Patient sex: M
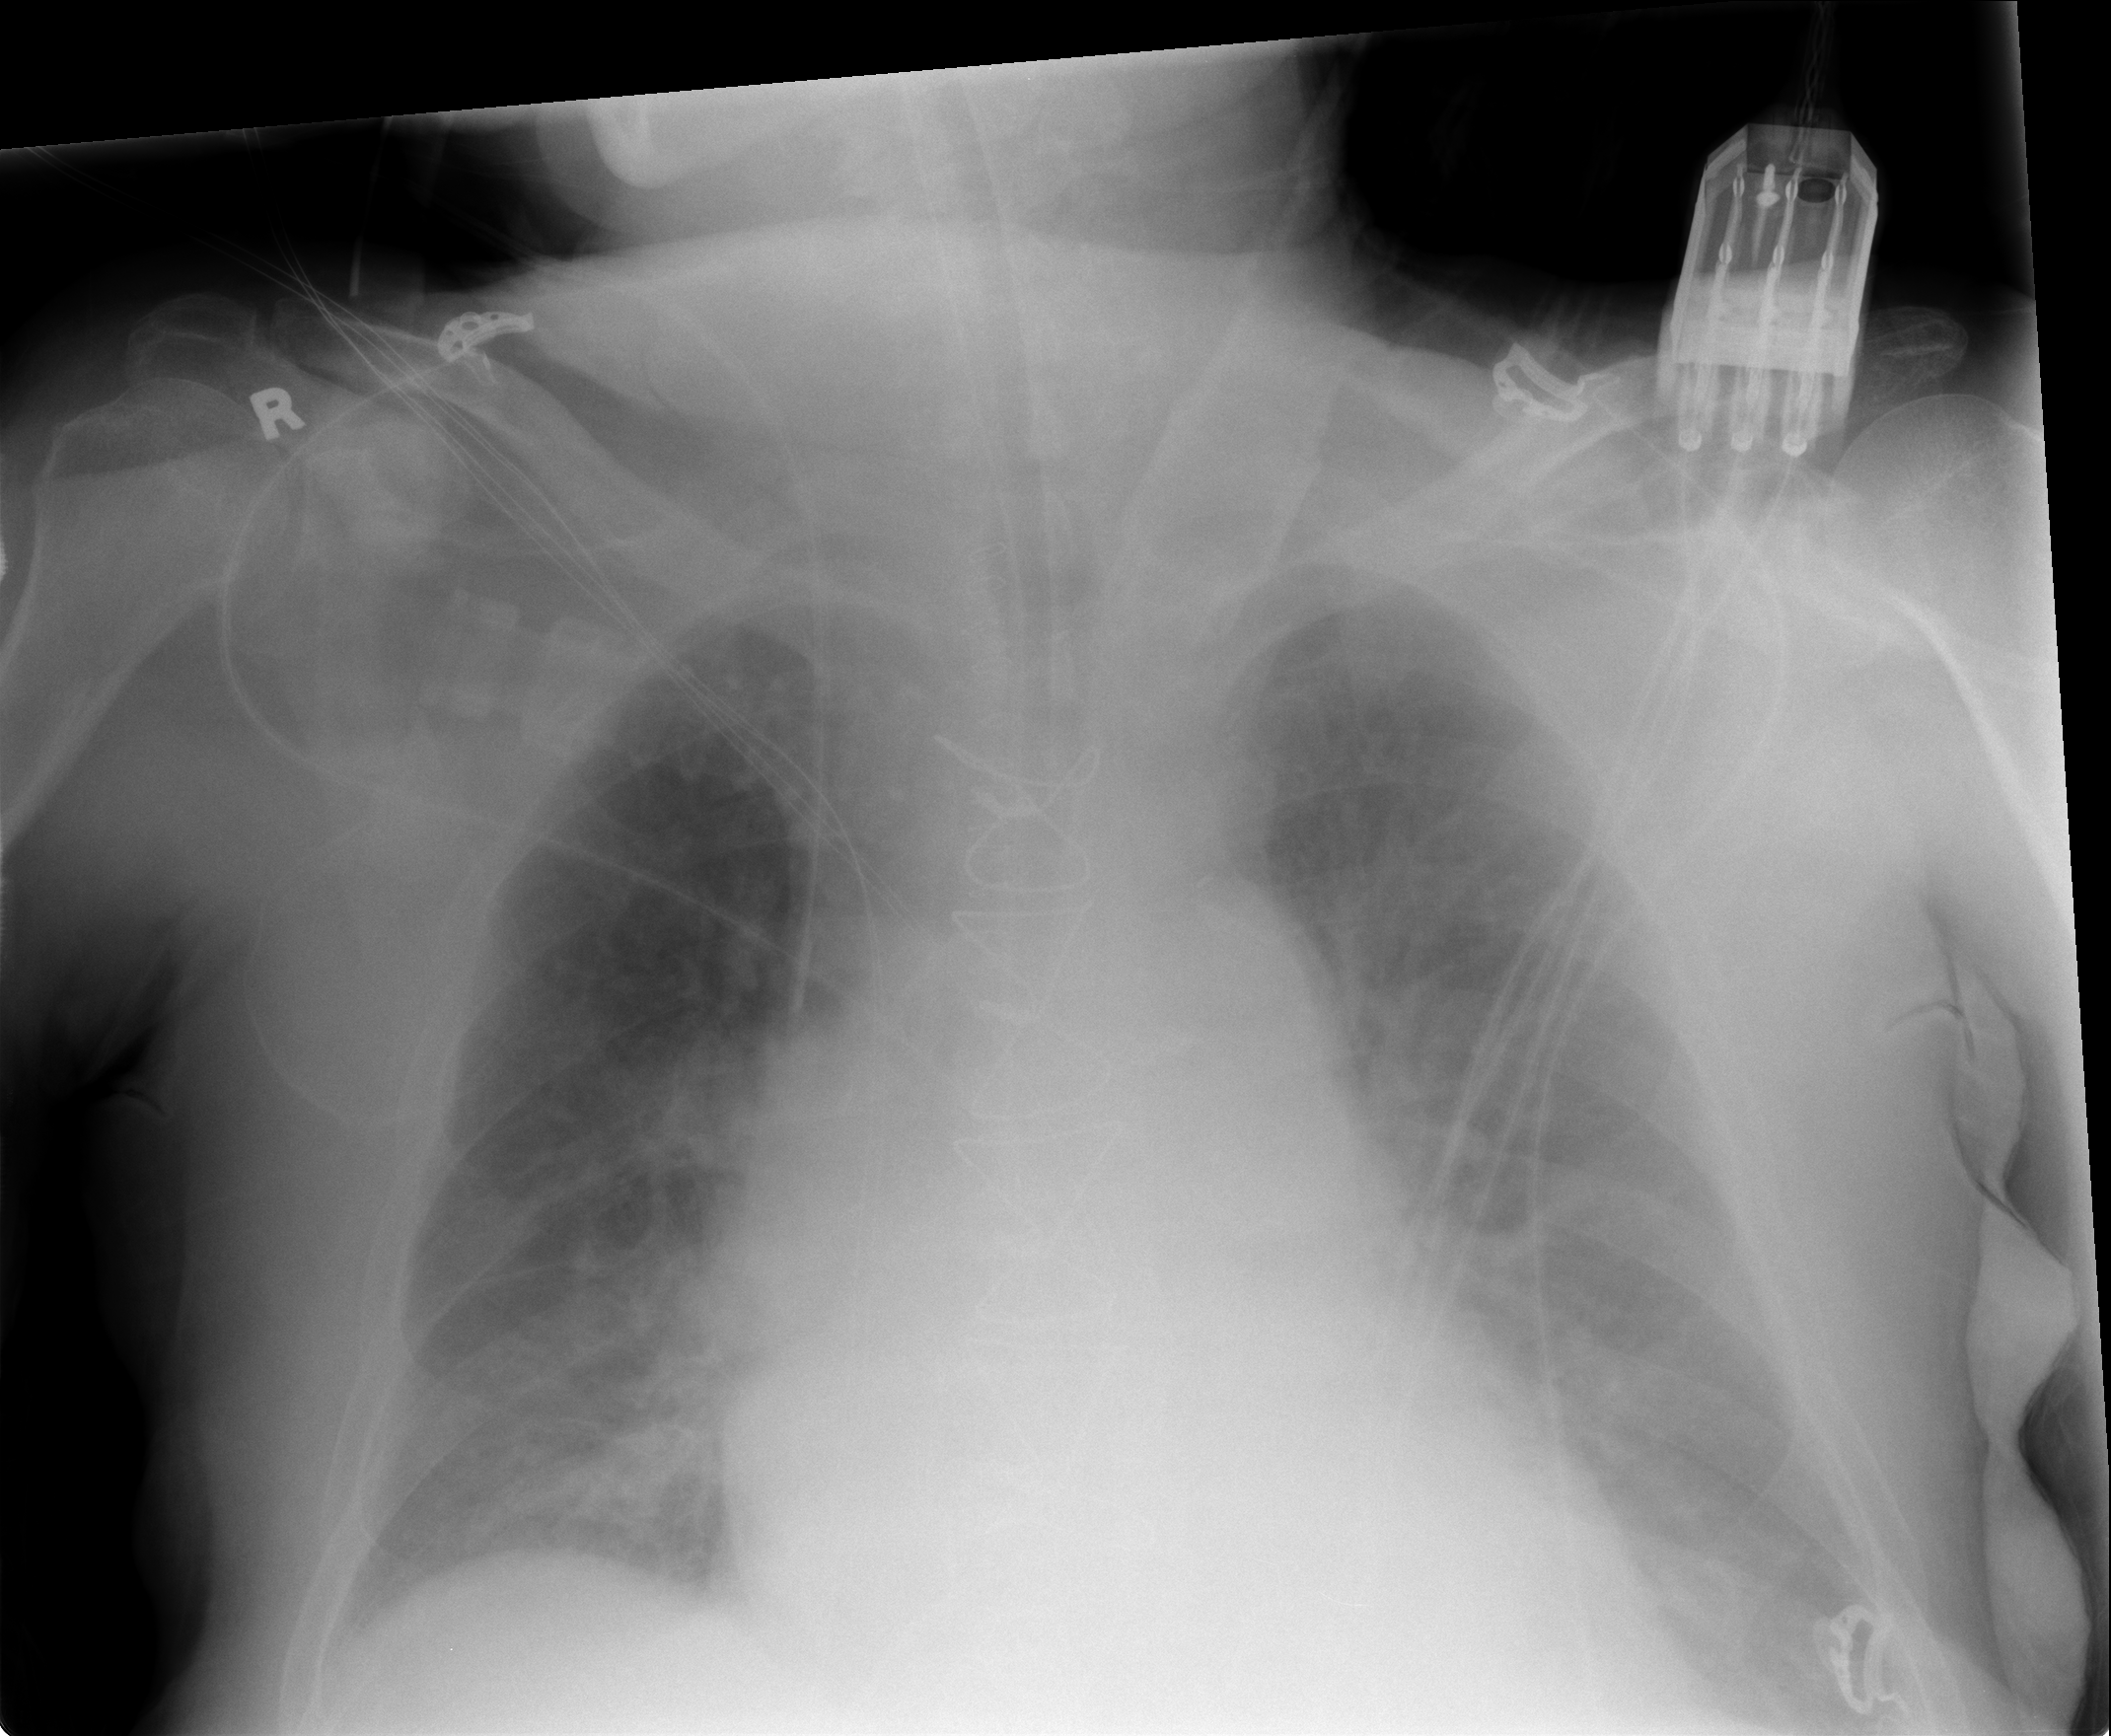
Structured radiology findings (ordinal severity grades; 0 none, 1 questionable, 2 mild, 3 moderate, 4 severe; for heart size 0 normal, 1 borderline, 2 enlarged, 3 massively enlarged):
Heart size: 2
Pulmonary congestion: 0
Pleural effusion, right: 0
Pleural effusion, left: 1
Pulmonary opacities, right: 1
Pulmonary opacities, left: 0
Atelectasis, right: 0
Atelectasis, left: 2